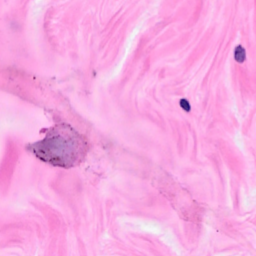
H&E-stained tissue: Breast